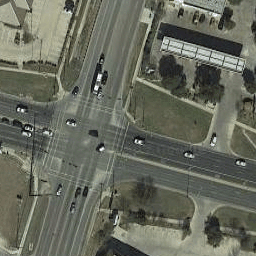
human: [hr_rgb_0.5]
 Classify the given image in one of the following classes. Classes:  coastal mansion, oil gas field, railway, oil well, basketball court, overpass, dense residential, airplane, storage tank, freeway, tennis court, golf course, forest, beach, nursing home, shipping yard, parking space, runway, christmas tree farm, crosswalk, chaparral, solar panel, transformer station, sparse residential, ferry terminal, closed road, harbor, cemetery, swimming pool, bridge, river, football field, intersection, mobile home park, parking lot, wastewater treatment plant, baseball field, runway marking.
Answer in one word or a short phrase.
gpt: intersection